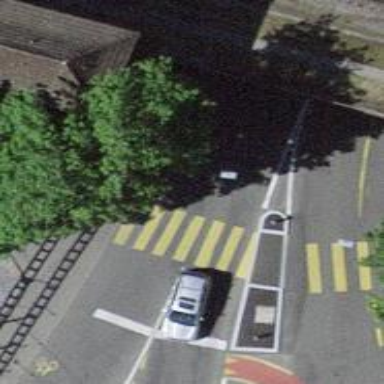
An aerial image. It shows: Marked asphalt footway with marked crossing. The crossing includes island.